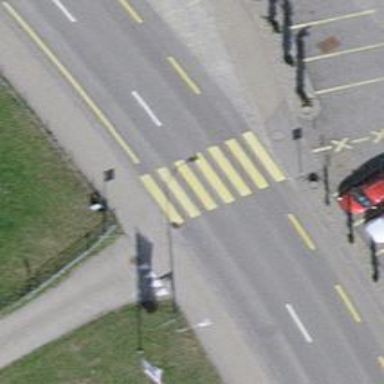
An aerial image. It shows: Uncontrolled zebra crossing on the road.